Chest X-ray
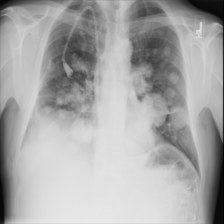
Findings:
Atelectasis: negative
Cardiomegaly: negative
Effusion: negative
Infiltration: negative
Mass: negative
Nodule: negative
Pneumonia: negative
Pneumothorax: negative
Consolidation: negative
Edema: negative
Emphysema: negative
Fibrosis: negative
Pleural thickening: negative
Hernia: negative